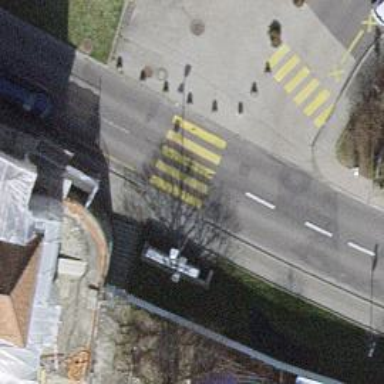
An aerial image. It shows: Zebra crossing on the road.